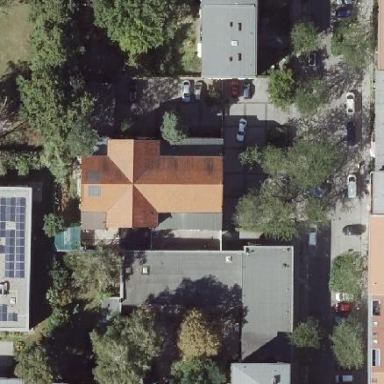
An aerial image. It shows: Gabled roof church which is used as place of worship.